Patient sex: M
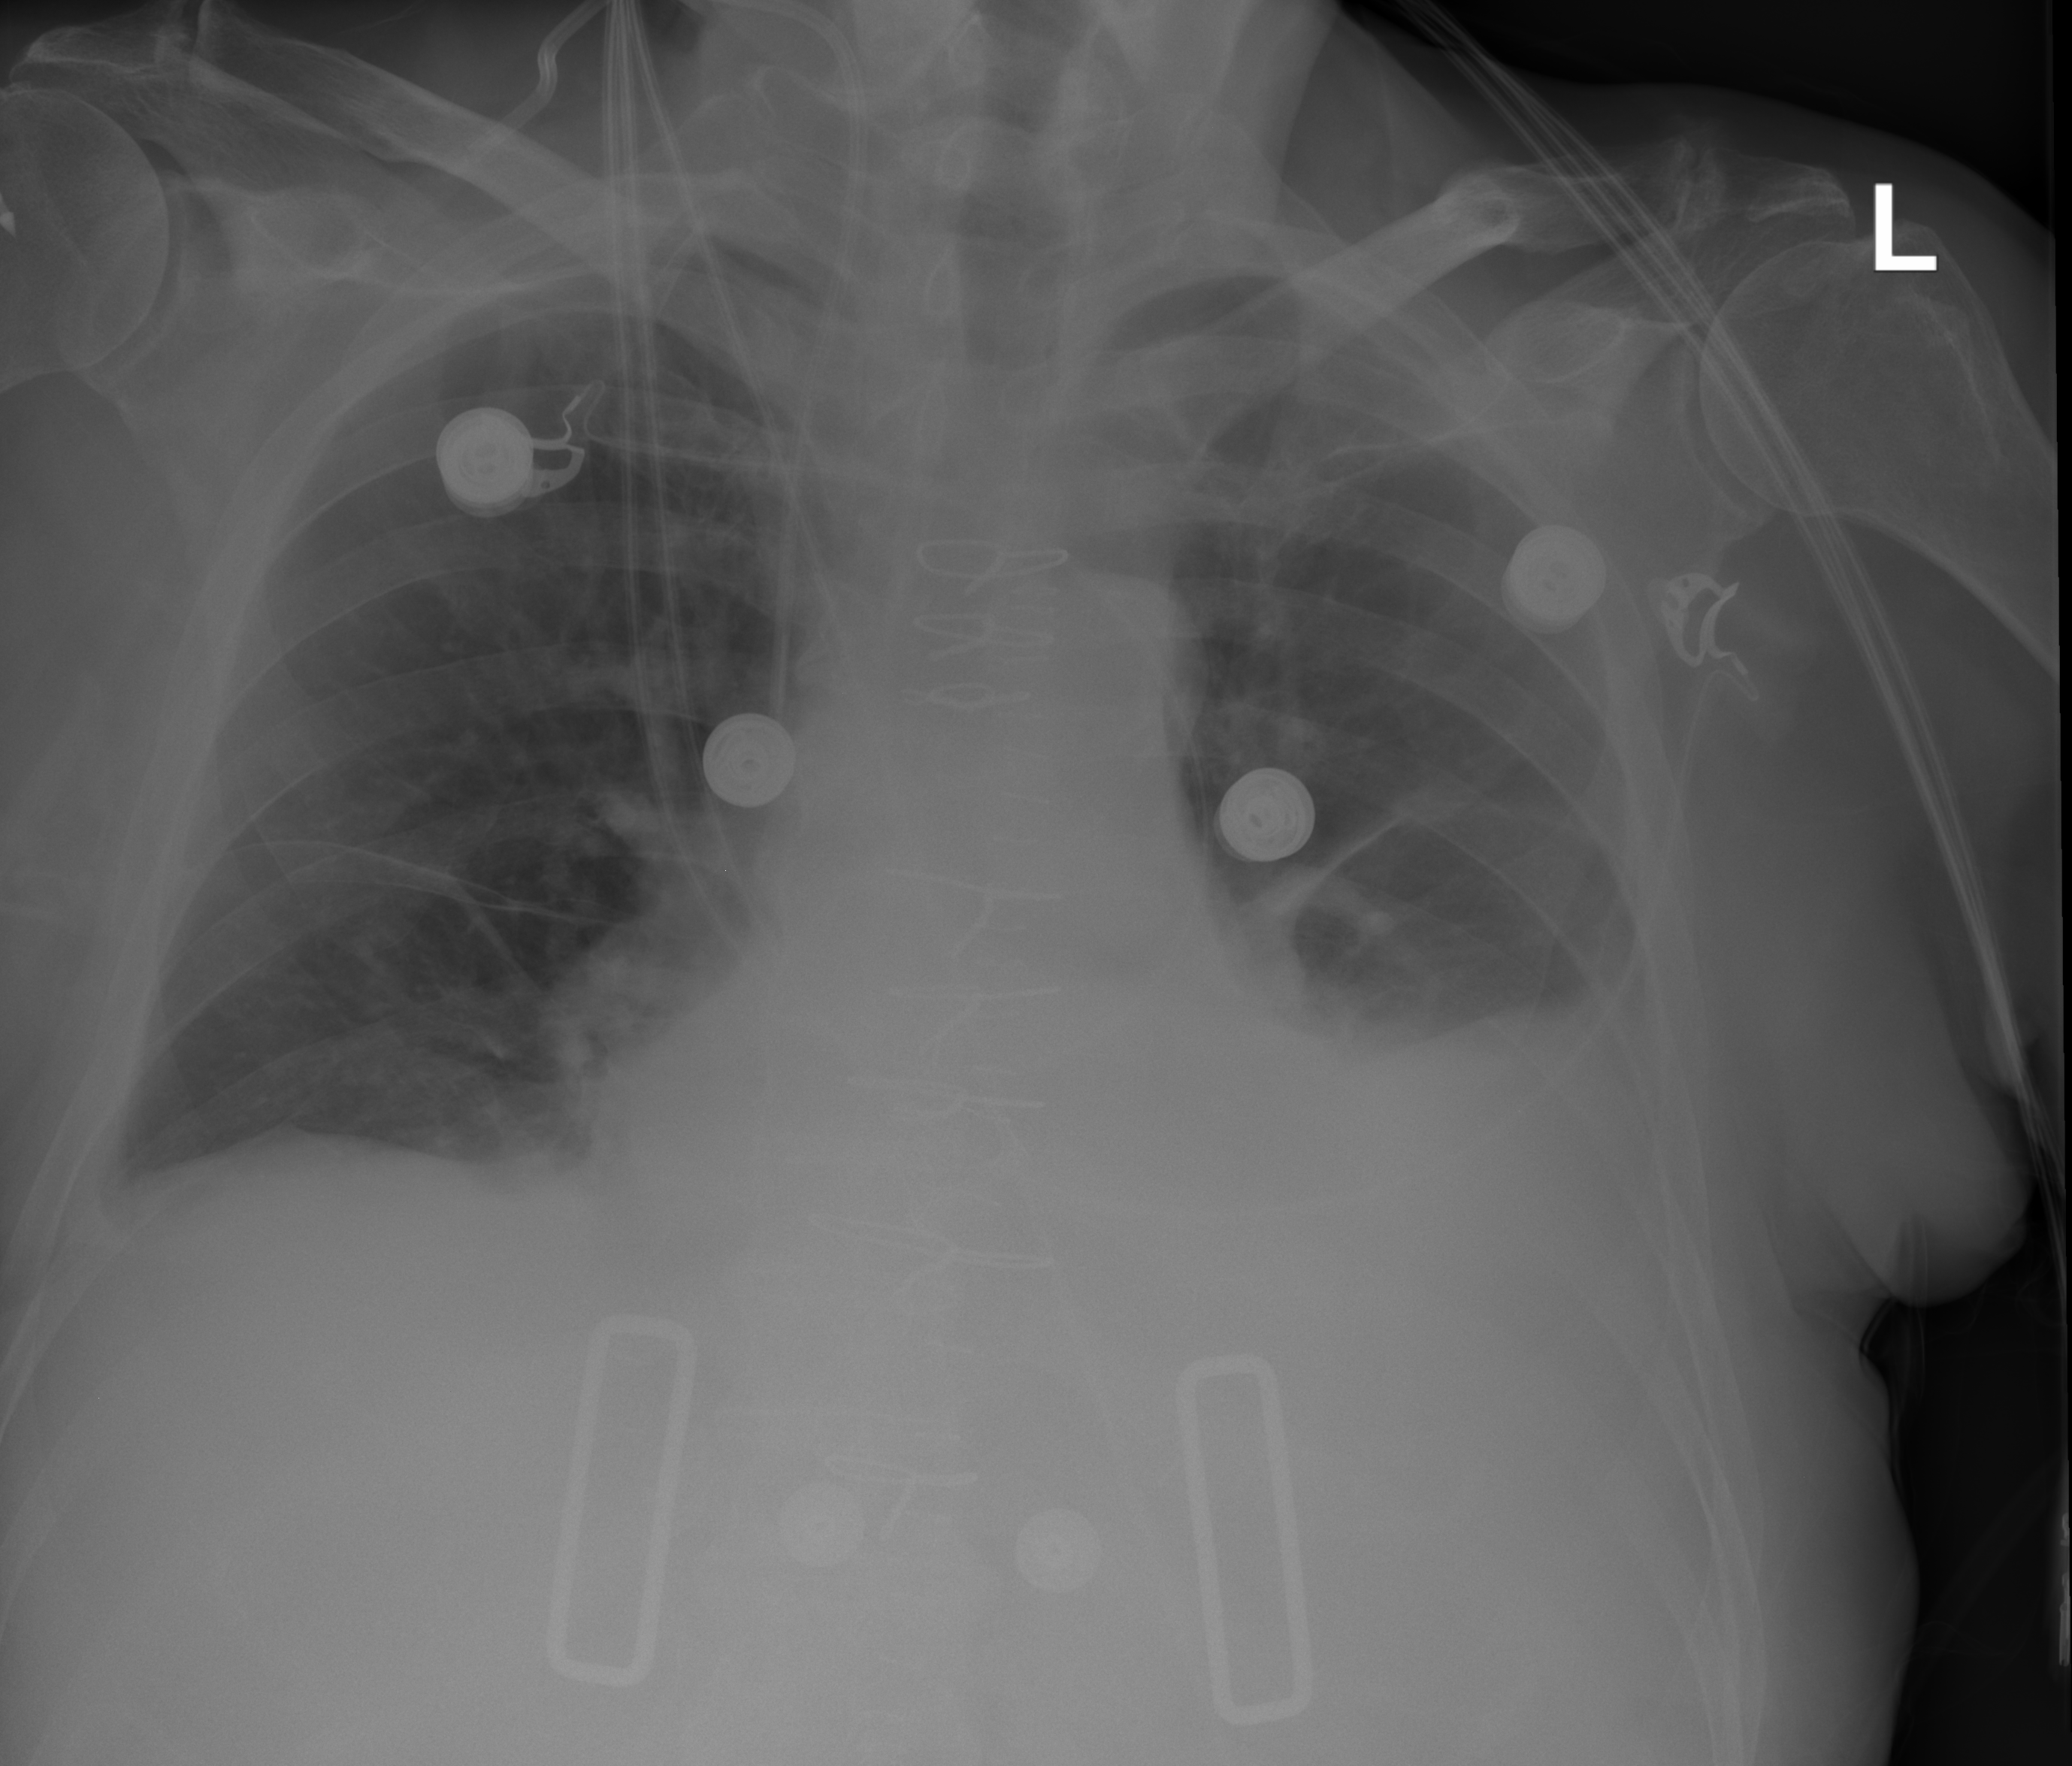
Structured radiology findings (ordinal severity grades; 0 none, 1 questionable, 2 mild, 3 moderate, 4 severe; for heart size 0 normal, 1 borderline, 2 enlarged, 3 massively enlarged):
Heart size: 0
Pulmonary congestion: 0
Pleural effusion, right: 0
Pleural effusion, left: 3
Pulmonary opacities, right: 0
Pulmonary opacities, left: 0
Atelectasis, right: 2
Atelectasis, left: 2